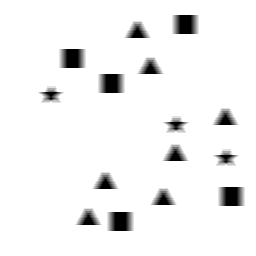
Squares: 5
Triangles: 7
Stars: 3
Total shapes: 15